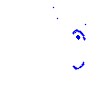
Particle: kaon